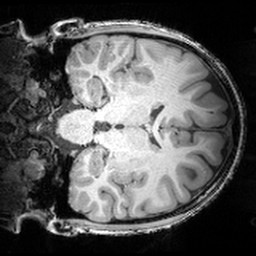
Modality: T1w
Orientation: coronal
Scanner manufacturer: siemens
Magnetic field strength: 3 T
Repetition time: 1.81 s
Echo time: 0.00345 s